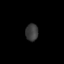
Tissue: lung
Cell type: T cells
Senescence score: 0.2284
Nuclear area (px): 212
Mean DAPI intensity: 58.75